Interaction volume radius: 10 \u00c5
Interaction volume height: 10 \u00c5
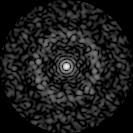
Disorder parameter: 0.8369